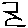
Label: zigzag